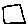
Label: square